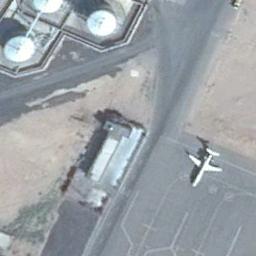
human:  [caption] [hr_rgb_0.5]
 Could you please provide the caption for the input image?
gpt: An aircraft was parked on the ground .

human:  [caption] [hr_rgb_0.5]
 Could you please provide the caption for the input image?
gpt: An airplane was on the airport beside the building .

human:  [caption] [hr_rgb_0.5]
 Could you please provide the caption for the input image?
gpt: An airplanes is parked on the open place beside buildings .

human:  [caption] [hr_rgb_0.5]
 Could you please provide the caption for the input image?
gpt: A plane parked on the airport and some storage tanks beside .

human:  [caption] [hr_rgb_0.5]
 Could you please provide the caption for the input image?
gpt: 1 aircraft on the ground next to 3 circular buildings and 1 and rectangular buildings .